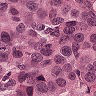
Metastatic tissue present: yes